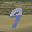
Label: 9